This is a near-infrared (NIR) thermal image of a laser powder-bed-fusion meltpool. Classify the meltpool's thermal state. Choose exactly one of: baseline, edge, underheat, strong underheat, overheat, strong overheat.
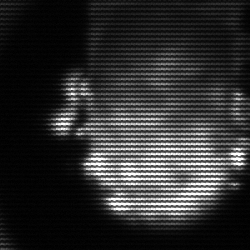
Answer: baseline